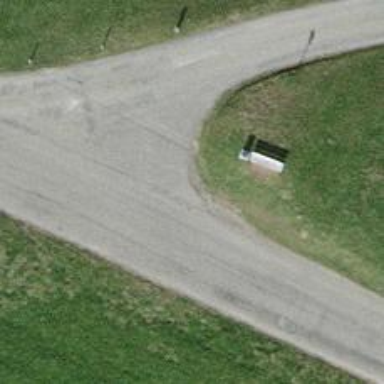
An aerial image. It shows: Bench for seating.